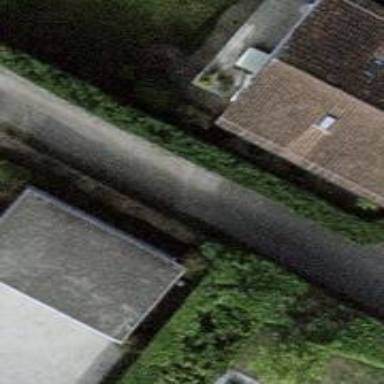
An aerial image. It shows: Garage building.